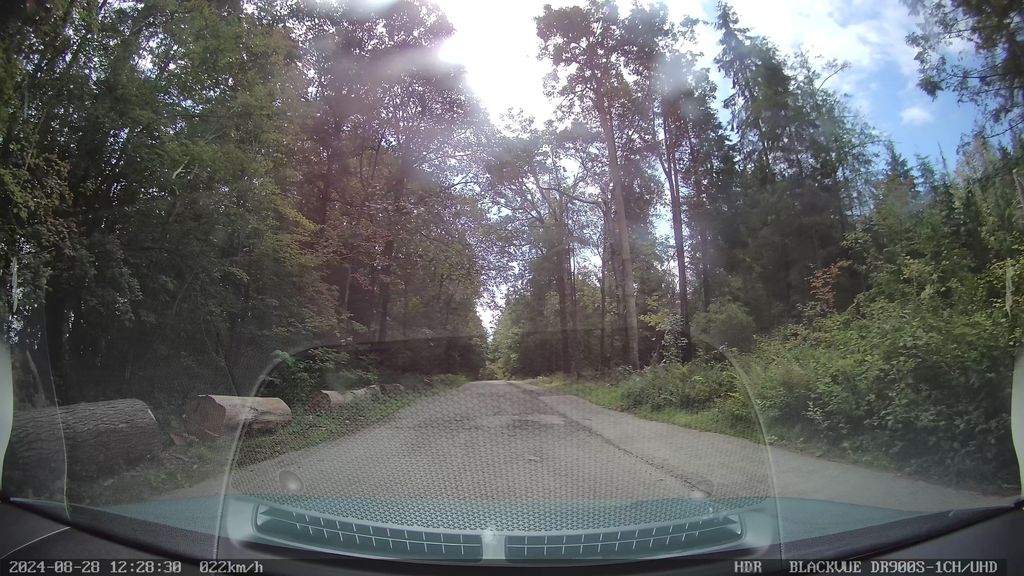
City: vancouver